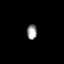
Tissue: prostate
Cell type: Myeloid cells
Senescence score: 0.7445
Nuclear area (px): 146
Mean DAPI intensity: 154.301